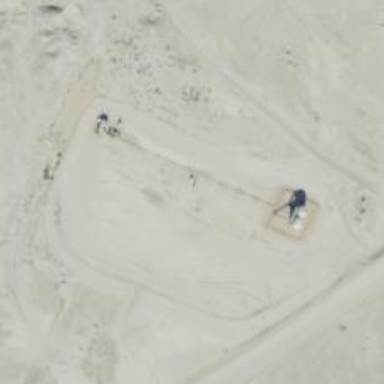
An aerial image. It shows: Petroleum well.